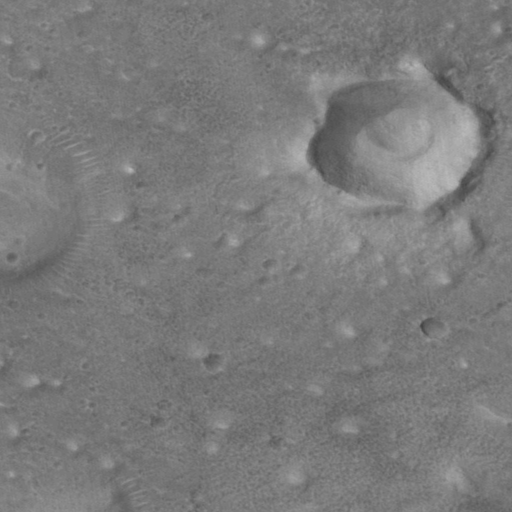
Classes present: Background, Cone